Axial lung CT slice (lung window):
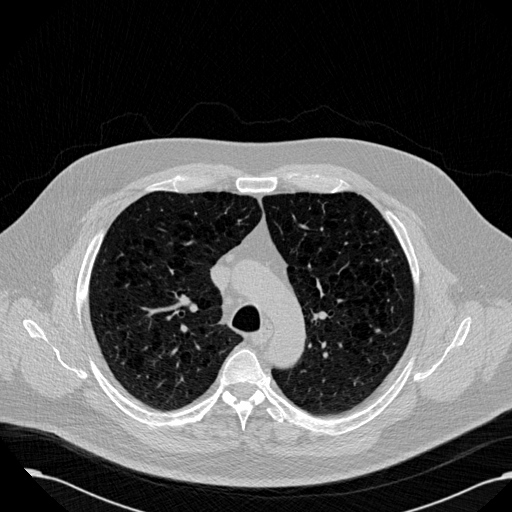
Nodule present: no